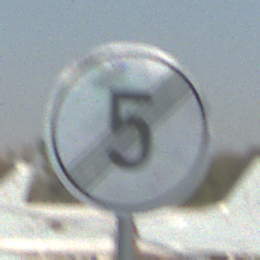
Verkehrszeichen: EndeGeschwindigkeit5
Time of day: MorningAfternoon
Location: Outdoor (Special)
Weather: Clear
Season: NotSpecified
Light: Natural